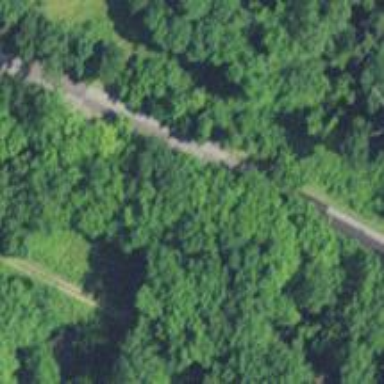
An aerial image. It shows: Abandoned railway bridge over bicycle path.